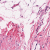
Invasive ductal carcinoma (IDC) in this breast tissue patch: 0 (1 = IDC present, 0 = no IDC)